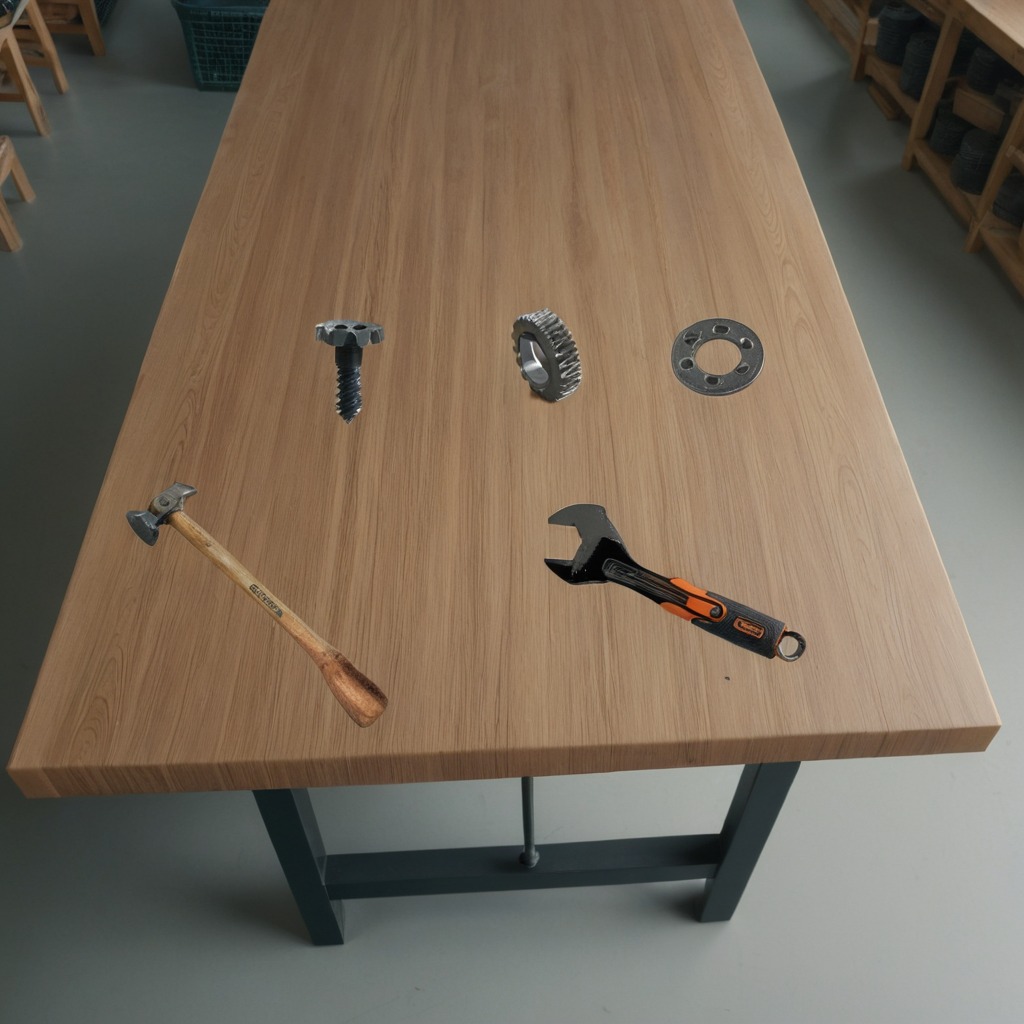
A steel gear with teeth, a flat metal washer, a hammer, a metal machine screw, and a wrench are lying on the workbench inside a coastal fishing gear workshop.